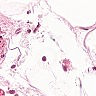
Metastatic tissue present: no